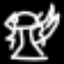
Label: angel